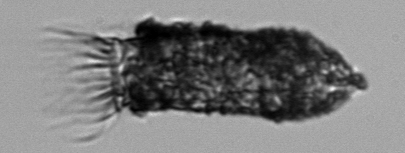
Label: Tintinnopsis